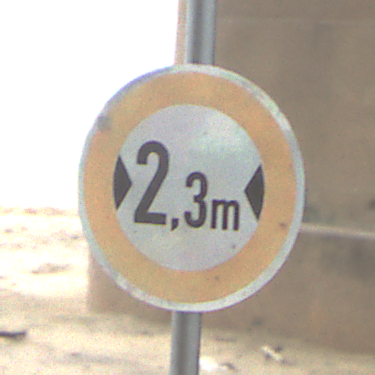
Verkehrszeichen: TatsaechlicheBreite2Komma3
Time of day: Midday
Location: Roofed (Beach)
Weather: Overcast
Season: NotSpecified
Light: Natural